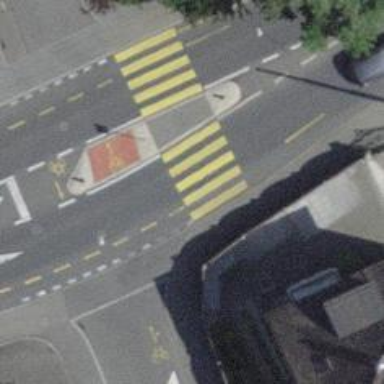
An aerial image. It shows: Kerb barrier.